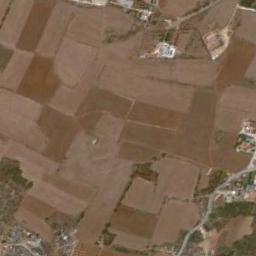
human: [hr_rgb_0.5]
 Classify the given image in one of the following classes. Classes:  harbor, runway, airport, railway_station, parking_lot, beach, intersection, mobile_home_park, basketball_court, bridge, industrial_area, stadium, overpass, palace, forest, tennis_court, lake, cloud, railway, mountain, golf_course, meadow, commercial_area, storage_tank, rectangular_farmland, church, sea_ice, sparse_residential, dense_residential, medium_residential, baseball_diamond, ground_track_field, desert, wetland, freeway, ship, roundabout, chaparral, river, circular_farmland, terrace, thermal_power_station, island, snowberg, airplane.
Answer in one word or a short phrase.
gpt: rectangular_farmland